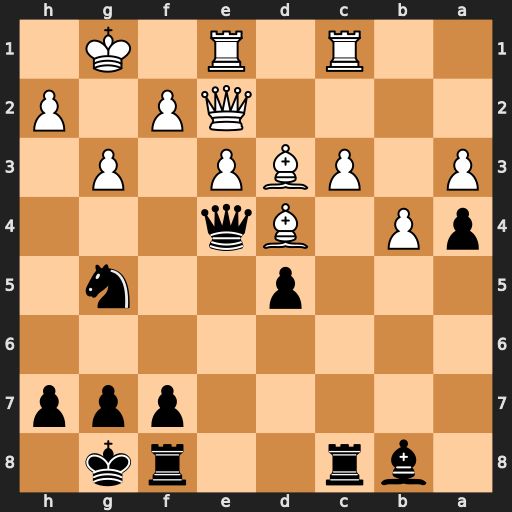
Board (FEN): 1br2rk1/5ppp/8/3p2n1/pP1Bq3/P1PBP1P1/4QP1P/2R1R1K1
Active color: b
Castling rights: -
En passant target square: -
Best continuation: Nh3+ Kf1 Qh1#